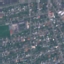
Label: Residential